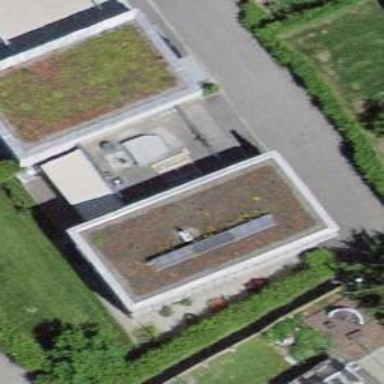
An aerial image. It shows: Flat roof on top of building.